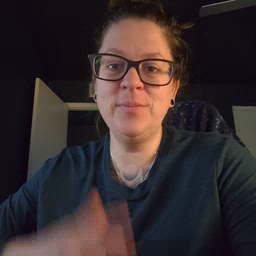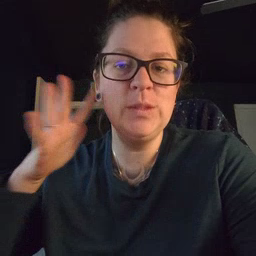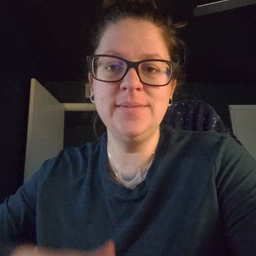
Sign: noisy